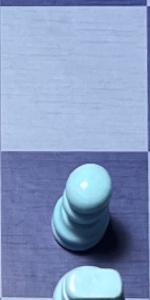
Label: Pawn_White